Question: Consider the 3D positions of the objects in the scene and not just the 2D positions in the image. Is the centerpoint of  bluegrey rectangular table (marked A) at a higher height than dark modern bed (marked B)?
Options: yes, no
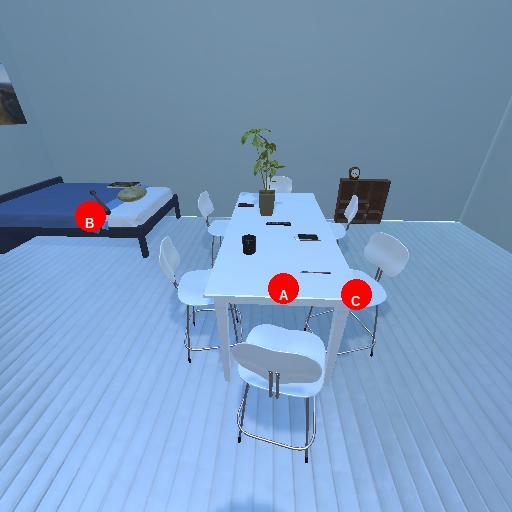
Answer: yes